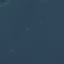
Land use / land cover: SeaLake